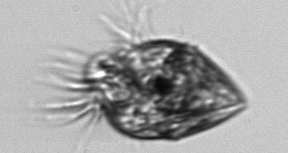
Label: Strombidium_morphotype1